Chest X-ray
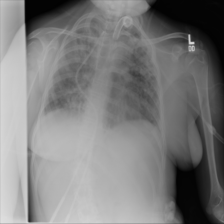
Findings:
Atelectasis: negative
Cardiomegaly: negative
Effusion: negative
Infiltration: positive
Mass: negative
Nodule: negative
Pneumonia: negative
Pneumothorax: negative
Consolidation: negative
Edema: negative
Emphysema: negative
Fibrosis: negative
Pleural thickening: negative
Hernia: negative